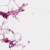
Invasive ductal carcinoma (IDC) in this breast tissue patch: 0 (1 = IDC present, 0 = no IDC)